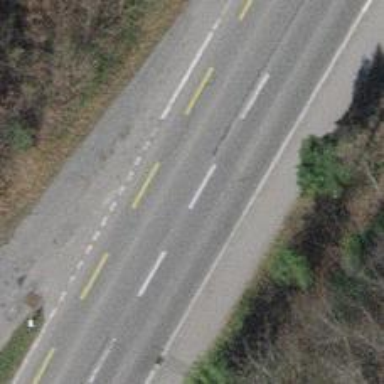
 featuring cycle lane on the left and cycle track on the right."